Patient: sex M, age 79
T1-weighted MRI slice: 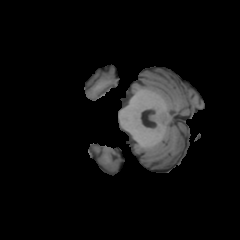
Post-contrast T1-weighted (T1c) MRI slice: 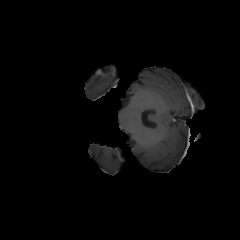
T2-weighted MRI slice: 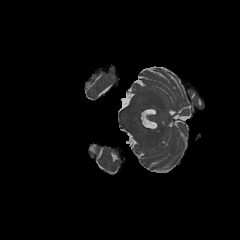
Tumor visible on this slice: no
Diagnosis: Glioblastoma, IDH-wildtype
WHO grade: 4